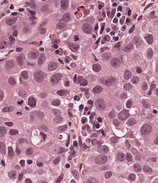
Tumor epithelial tissue: yes
Tumor-associated stroma tissue: no
Normal tissue: no